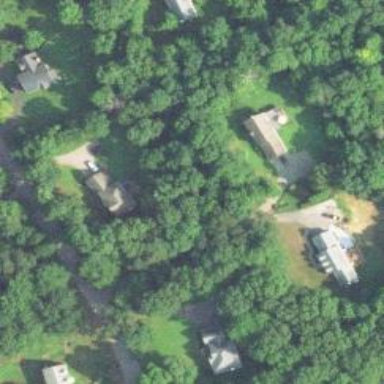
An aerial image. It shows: Residential driveway designated as service road.